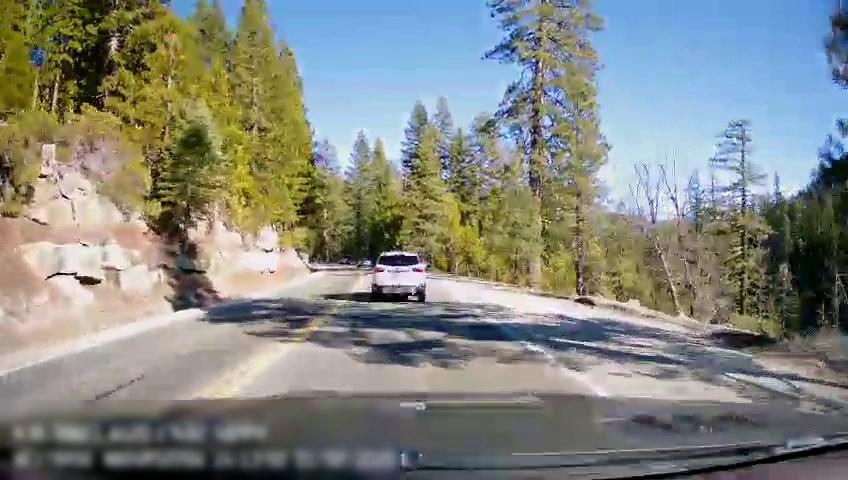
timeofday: Day
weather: Sunny
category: Drivable Space
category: Vehicles | Car
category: Vehicles | SUV
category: Lanes | Current Lane
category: Lanes | Alternate Lane
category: Lanes | Opposite Lane